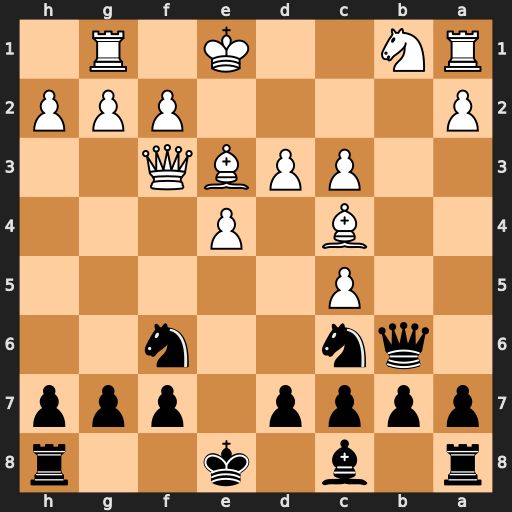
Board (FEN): r1b1k2r/pppp1ppp/1qn2n2/2P5/2B1P3/2PPBQ2/P4PPP/RN2K1R1
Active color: b
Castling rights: Qkq
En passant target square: -
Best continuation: Qb2 Qe2 Qxa1